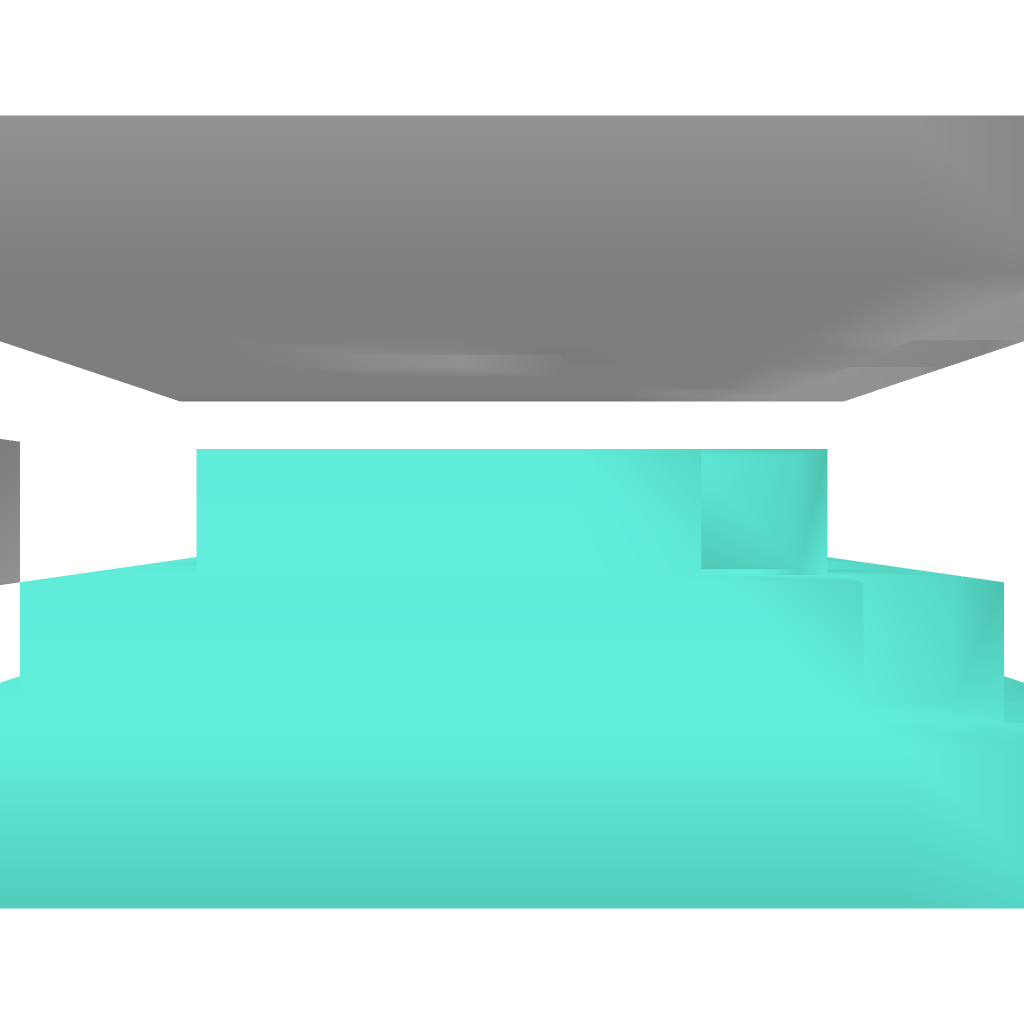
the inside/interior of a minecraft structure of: Beacon